An envelope spectrum derived from a bearing vibration measurement is shown; the reference markers locate BPFO, BPFI, BSF and FTF for this bearing geometry and shaft speed. What is the most likely bearing condition (normal, inner_race, outer_race, ball)?
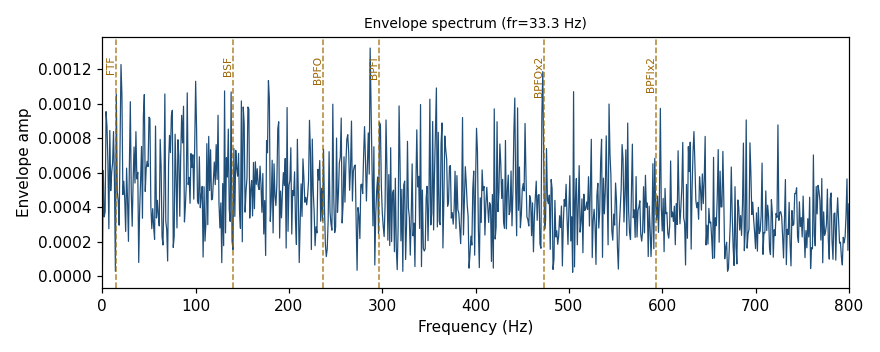
Answer: normal